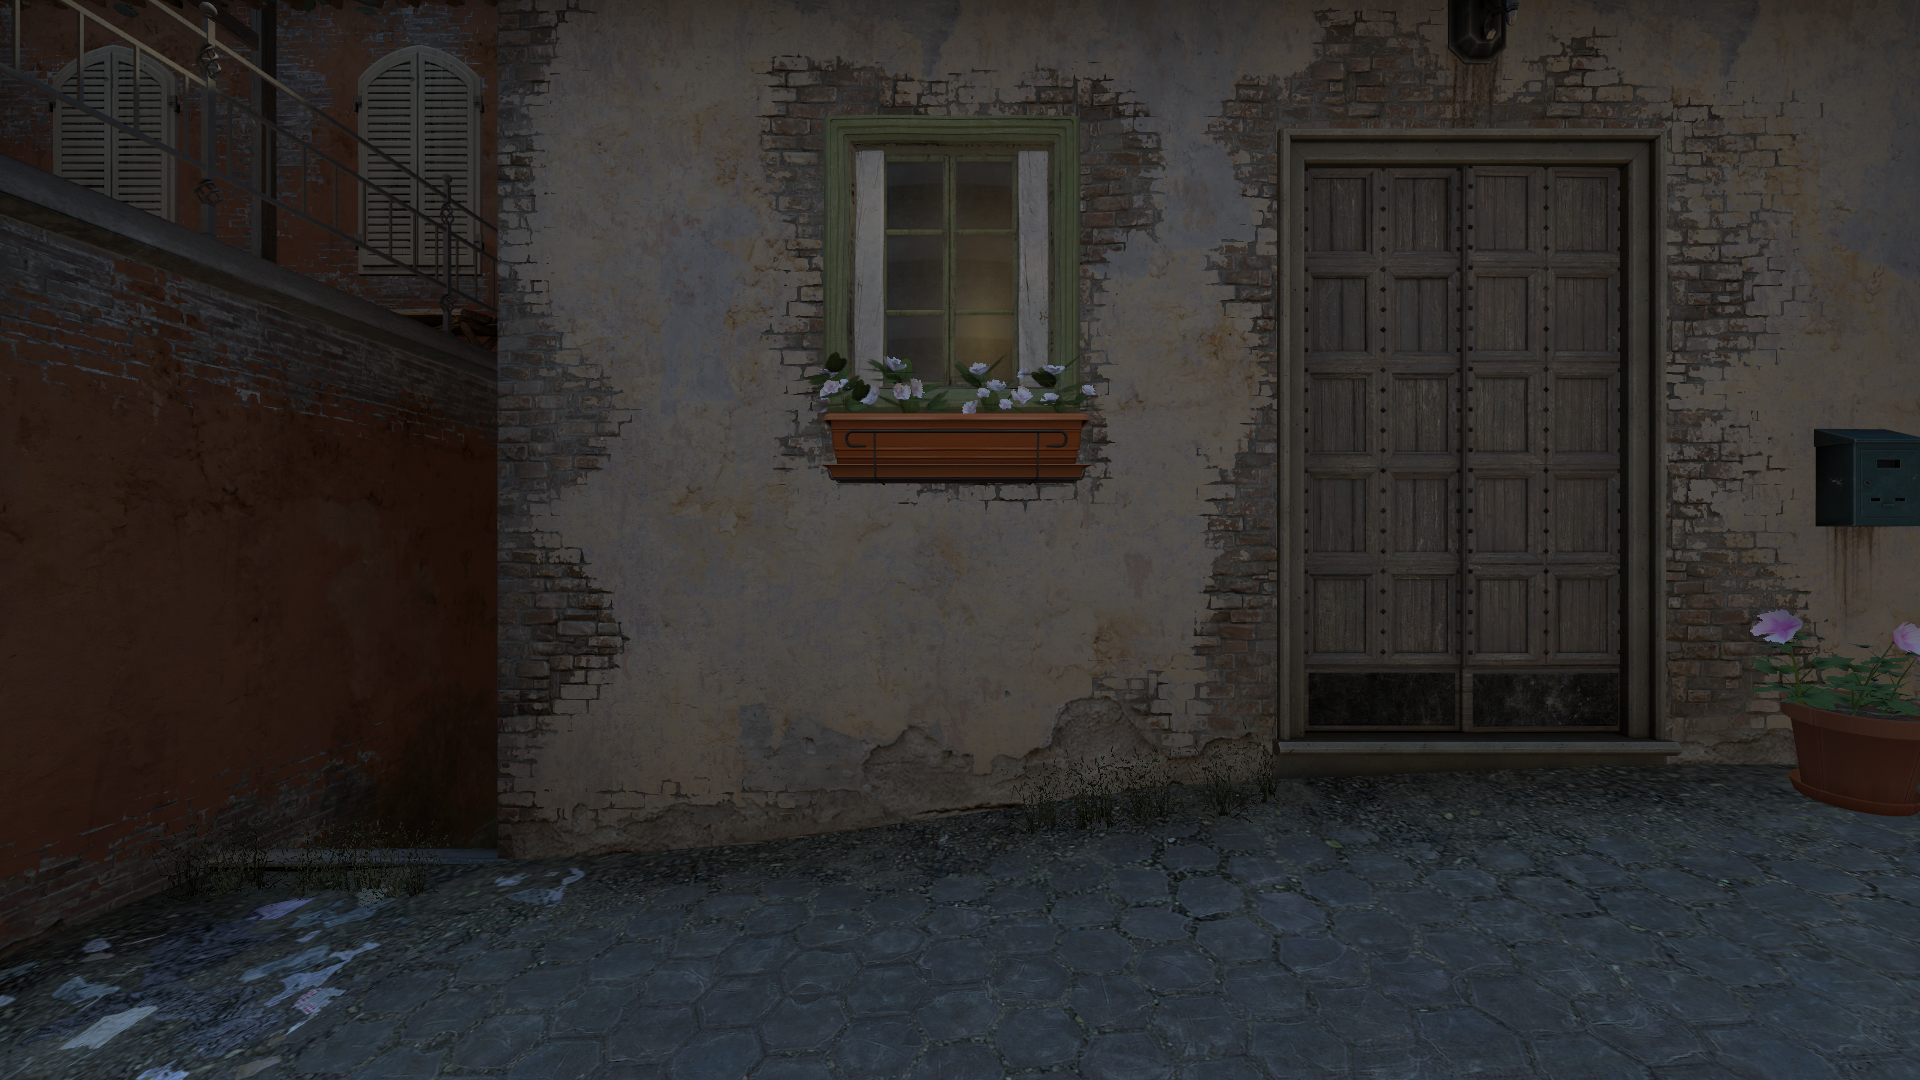
Map: de_inferno